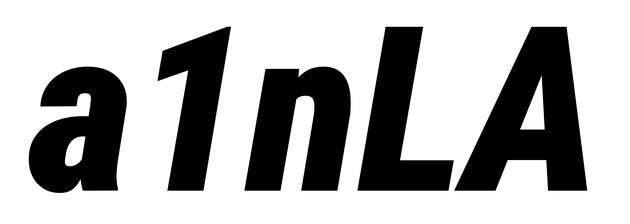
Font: Roboto-Italic_Condensed_Black_Italic